Question: As title, how can rollup plugins generate its '.d.ts' types with '.js' file without 'jsdoc'.
for example, I can't find 'jsdoc' and '.ts' file in 'rollup-plugin-commonjs' (<URL>,
but this package has its '.d.ts' declaration.
rollup-plugin-commonjs
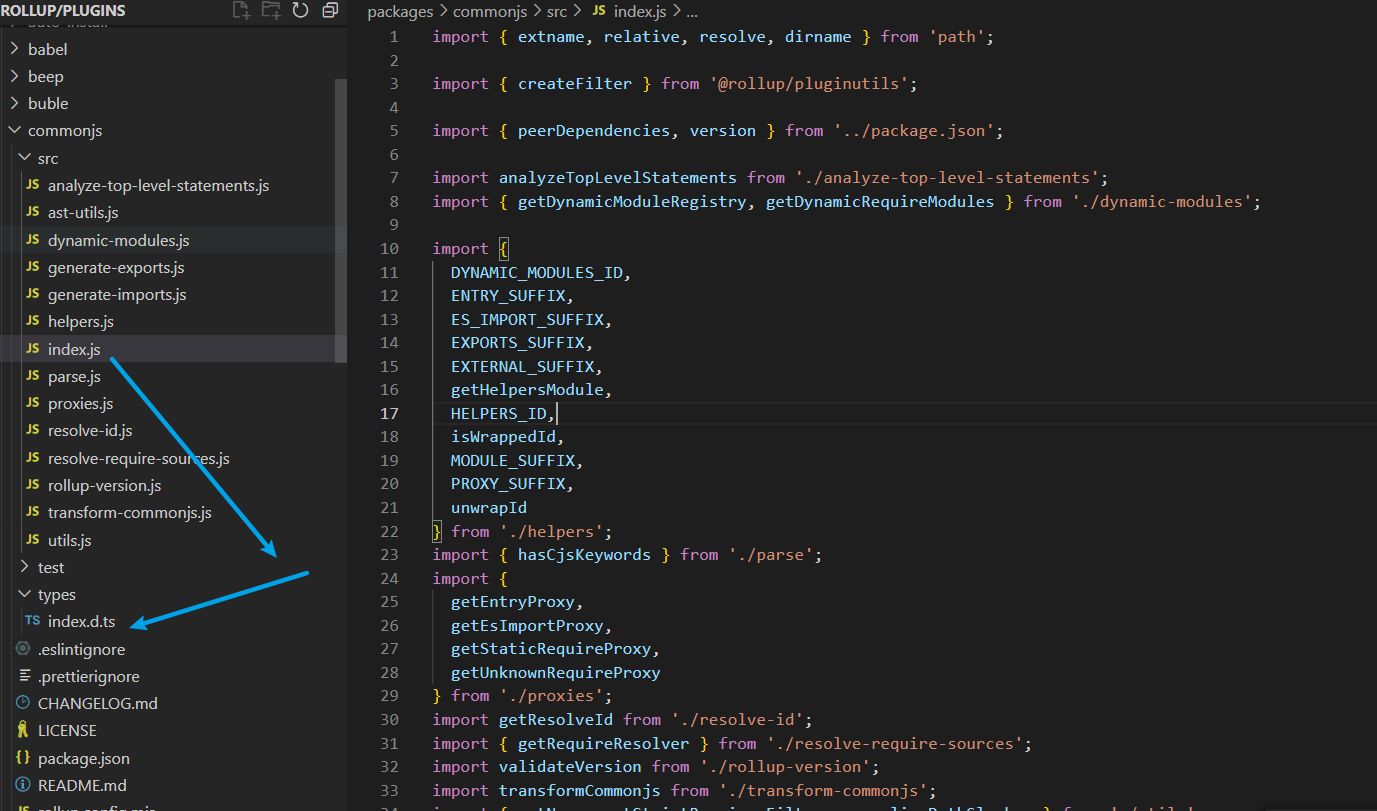
Answer: '.d.ts' files don't need to be automatically generated from JSDoc or '.ts' files, they can be manually written.
It looks like the authors of this plugin decided to write the '.d.ts' file themselves and use vanilla JS for the actual code.